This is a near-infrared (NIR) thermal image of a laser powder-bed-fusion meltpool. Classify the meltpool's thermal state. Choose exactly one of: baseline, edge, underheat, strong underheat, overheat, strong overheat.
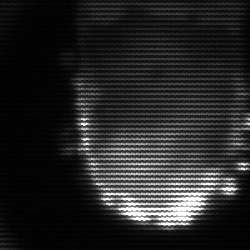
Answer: baseline